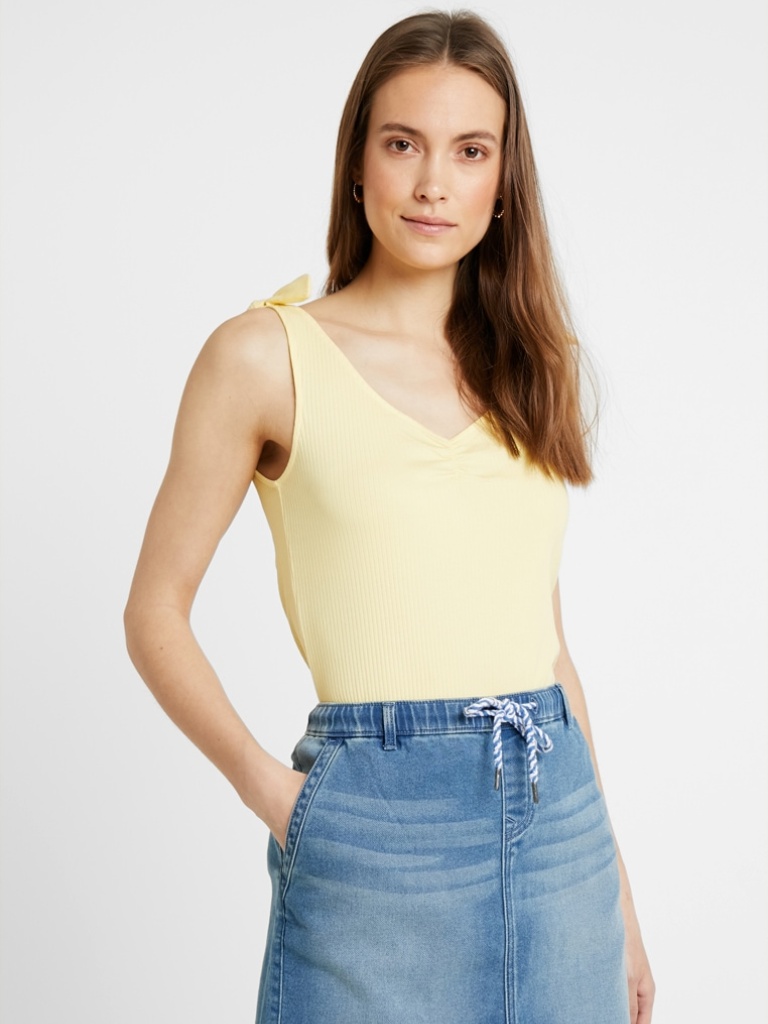
cotton tight sleeveless hip length Fully Tucked in v-neck tank